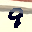
Label: 9